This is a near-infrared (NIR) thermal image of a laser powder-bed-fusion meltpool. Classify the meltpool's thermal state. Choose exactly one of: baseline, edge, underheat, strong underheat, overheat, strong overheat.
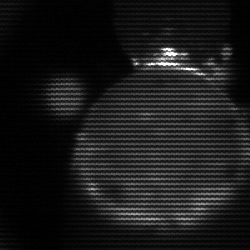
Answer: edge